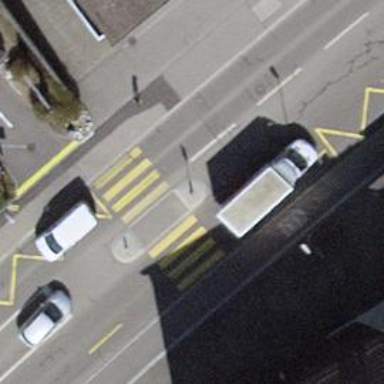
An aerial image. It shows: Marked footway crossing with asphalt surface and pedestrian island.